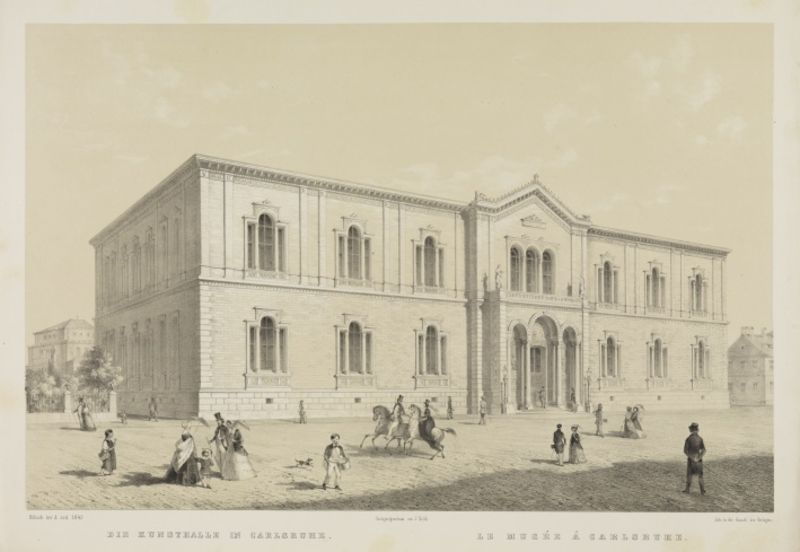
Titel: Die Kunsthalle in Karlsruhe
Künstler: Heinrich Hübsch
Standort: Karlsruhe
Institution: Staatliche Kunsthalle Karlsruhe
Schlagwörter: baum, gemälde, himmel, schatten, wolken, menschen, kleider, rasen, wiese, kontrast, pferd, schrift, bogen, grafik, arch, arches, architecture, church, column, columns, court, hat, king, men, palace, people, steps, white, window, women, black, dress, dresses, france, grey, ladies, lady, old, painting, skirt, wall, windows, woman, yellow, picture, print, two, horses, life, man, rock, sky, stone, tree, building, girl, house, landscape, abbey, street, sun, trees, boy, child, america, light, entrance, road, view, drawing, paper, black and white, castle, palazzo, shadow, dog, etching, sketch, walking, french, photo, children, door, scene, fence, town, marble, victorian, outside, stroll, sunshine, city, human, park, public, basket, family, history, plan, rome, courtyard, rectangle, floor plan, square, walls, brick, bricks, buildings, facade, gate, mansion, place, construction, lawn, walk, watercolor, watercolour, ground, back, large, museum, school, shine, pencil, american, horse, play, riding, chimney, gallop, pillar, work, kids, playing, tophat, neoclassical, humans, gilb, gebüude, vault, photograph, parasol, umbrella, text, tall, umbrellas, neoclassic, sepia, europe, skizze, häußer, riders, relax, servants, b&w, rider, plaza, morning, romanesque, colonial, aristocrat, grayscale, corner, pillars, bulding, hourse, industrialism, classicist, storage, 18th, government, daily life, scetch, castello, vintage, victorian age, versaille, property, fasade, crowd of people, regal, blue print, proper, archetecture, imprint, whire, museums, historicism, sirs, sketxh, government building, town hall, building people, calghary, servents, aristocrats, abby, parosol, white building, drummer boy, cylinders, grandious, blach, pillers, skech, place door